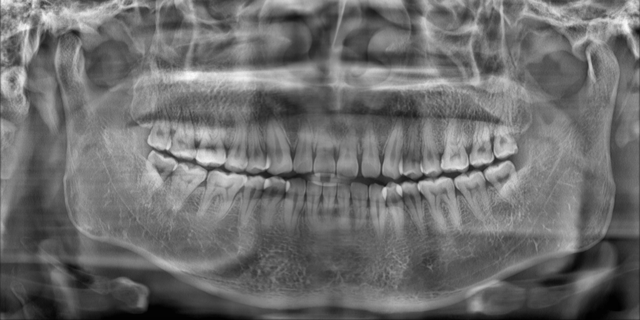
adult